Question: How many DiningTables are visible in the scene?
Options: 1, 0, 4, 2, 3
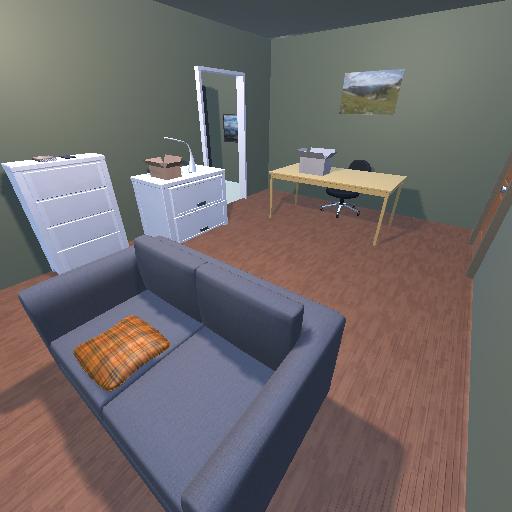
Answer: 1